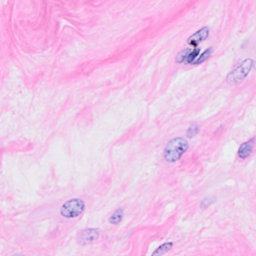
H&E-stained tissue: Breast